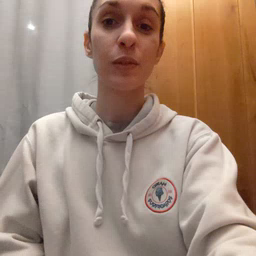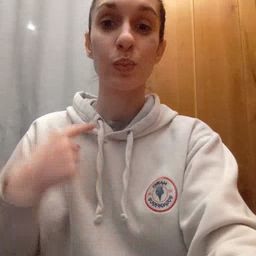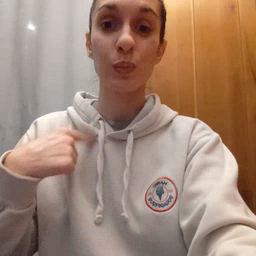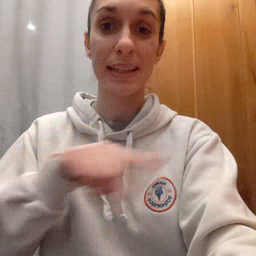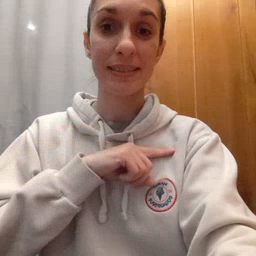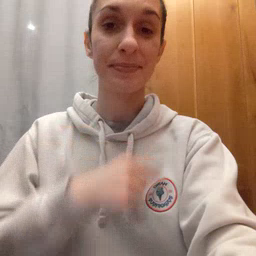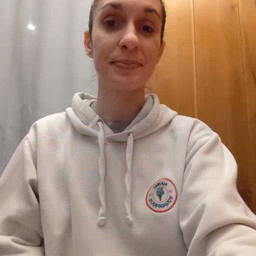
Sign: weus